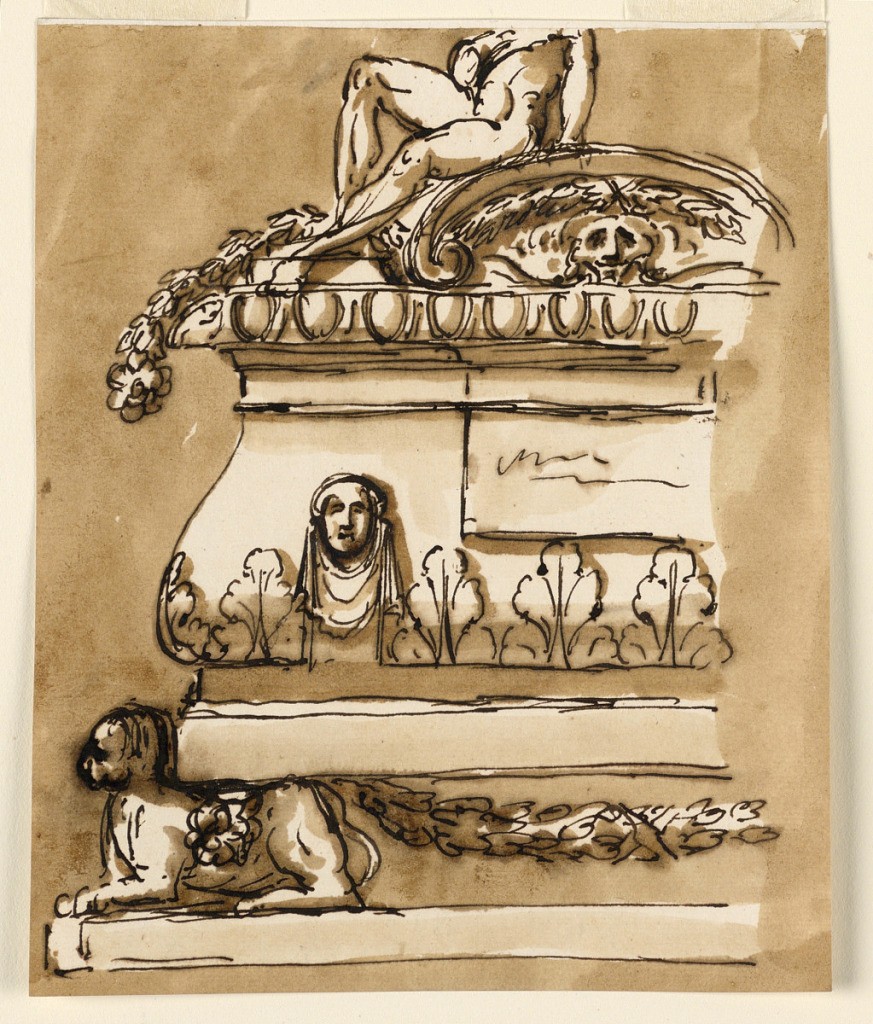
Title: Design for a Sarcophagus
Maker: Giuseppe Barberi, Italian, 1746–1809
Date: ca. 1780
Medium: Pen and brown ink, brush and brown wash on lined off-white laid paper
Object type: Drawing
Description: Something more than the left half is shown. Below is a base with a crouching lion and a moulding having a festoon in front, serving as supports. The sarcophagus has the general shape of an entablature. The lower part of the body is decorated with a row of leaves and with a female mask. A tablet is in the middle. In the middle of the corner is a colute pediment with a mask inside. A figure sits laterally upon it, whose head is not shown. Colored background.